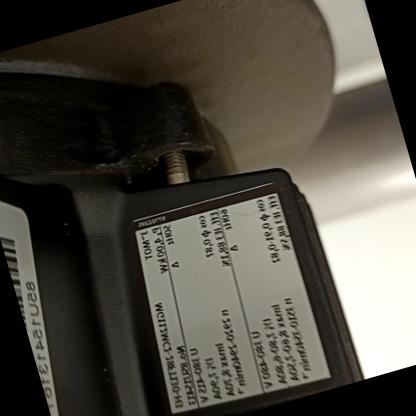
Klasa: tabliczka-znamionowa